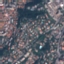
Land use / land cover: Residential